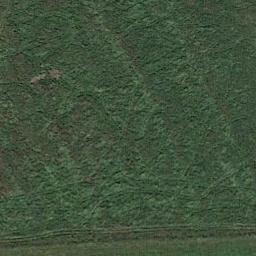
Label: meadow